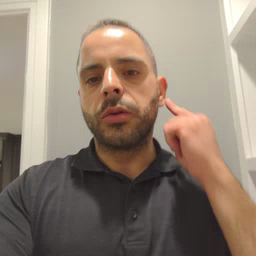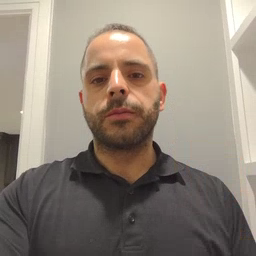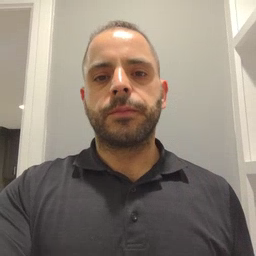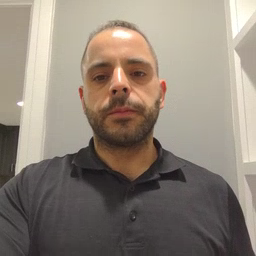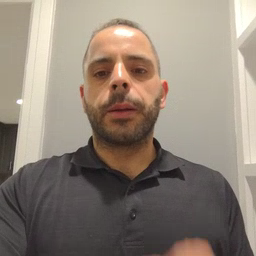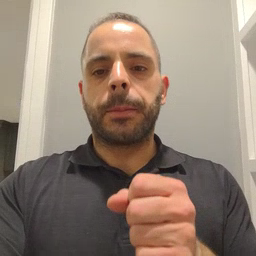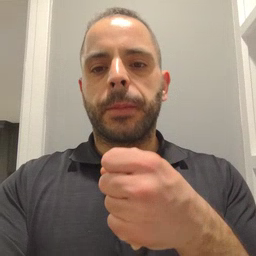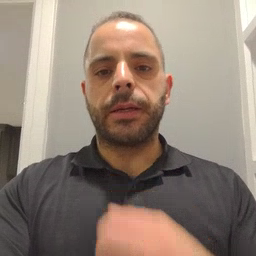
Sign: make